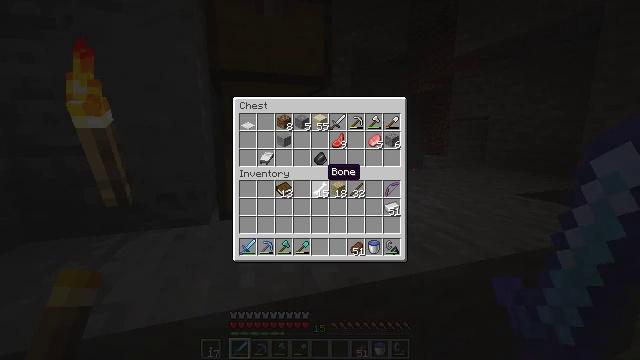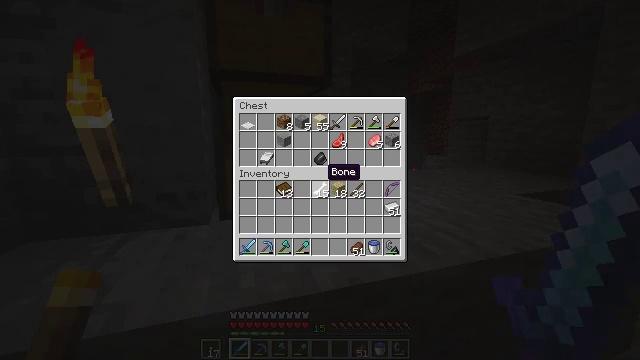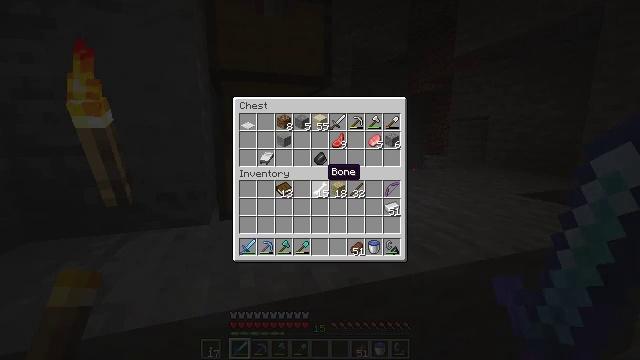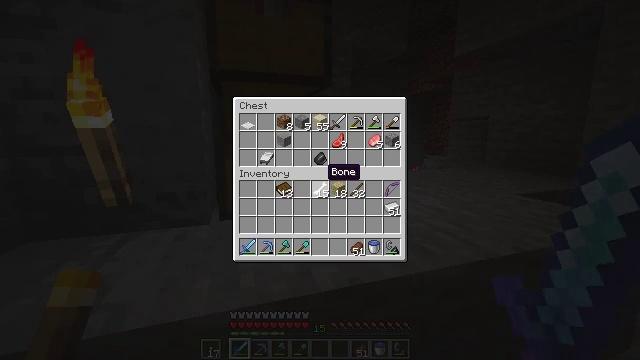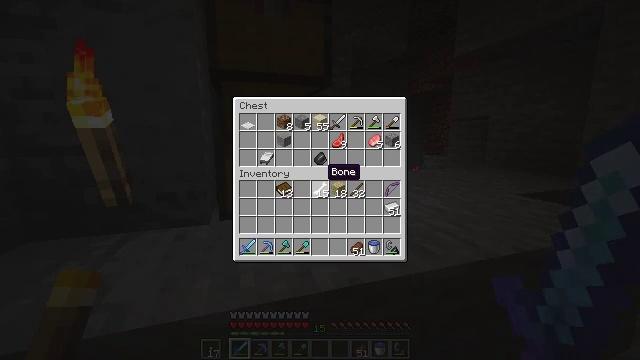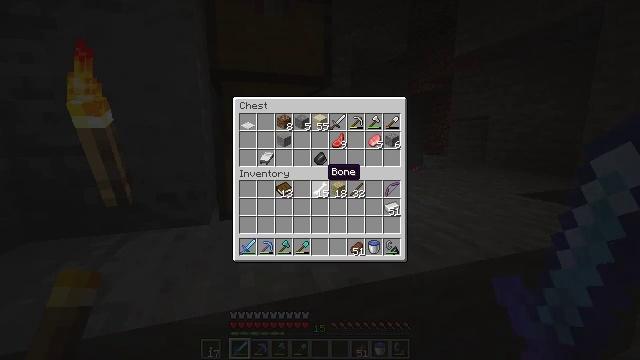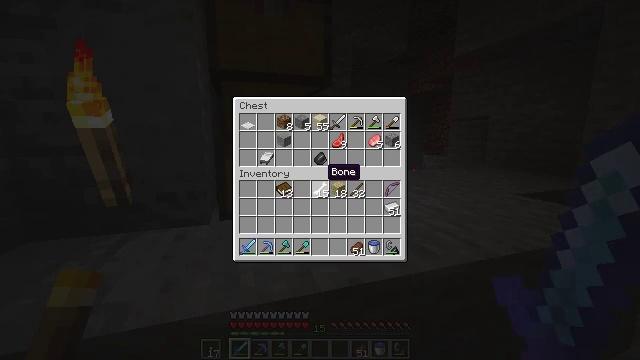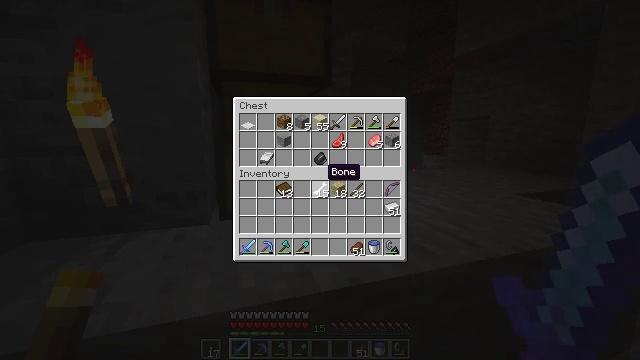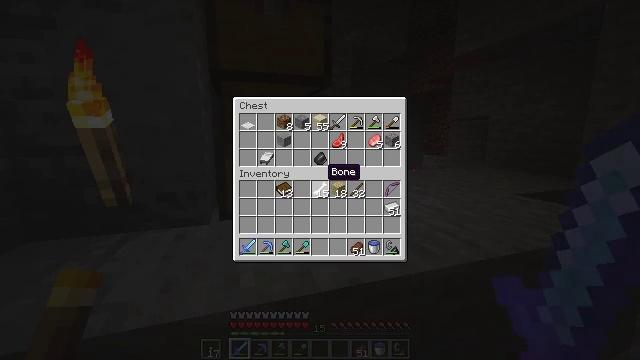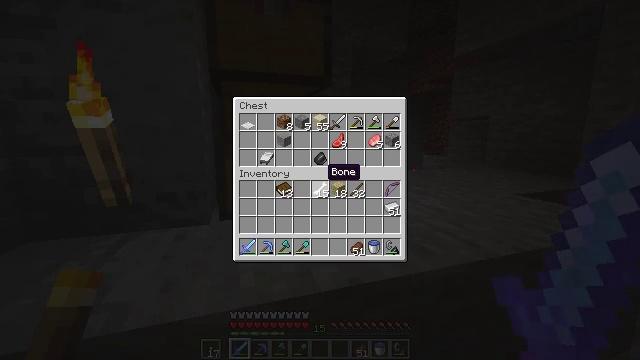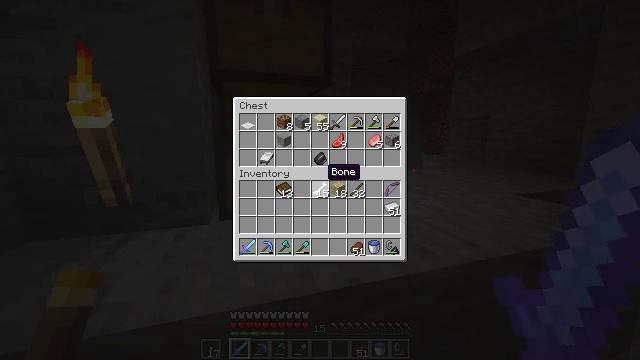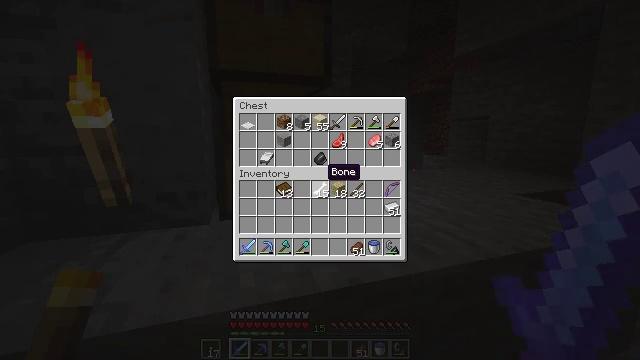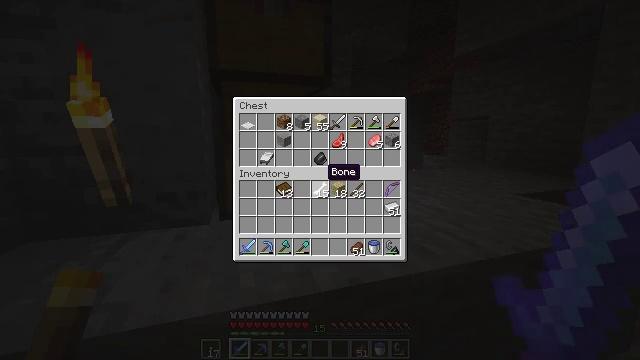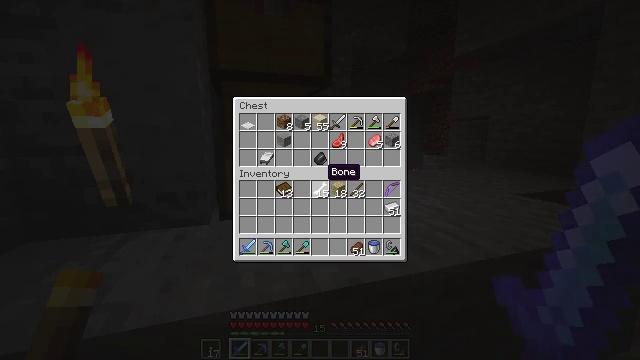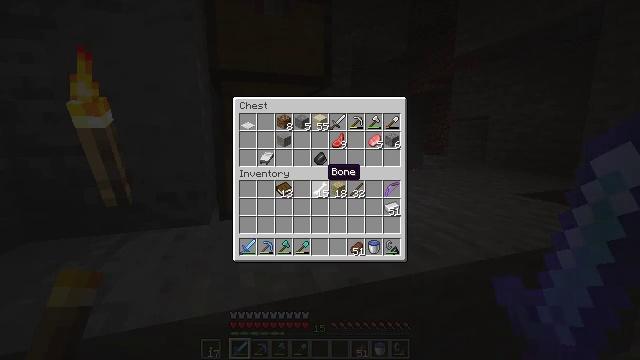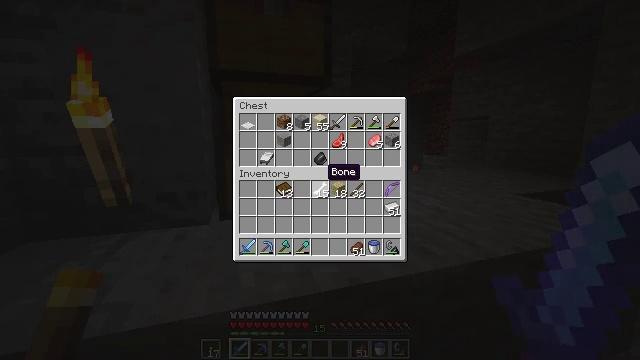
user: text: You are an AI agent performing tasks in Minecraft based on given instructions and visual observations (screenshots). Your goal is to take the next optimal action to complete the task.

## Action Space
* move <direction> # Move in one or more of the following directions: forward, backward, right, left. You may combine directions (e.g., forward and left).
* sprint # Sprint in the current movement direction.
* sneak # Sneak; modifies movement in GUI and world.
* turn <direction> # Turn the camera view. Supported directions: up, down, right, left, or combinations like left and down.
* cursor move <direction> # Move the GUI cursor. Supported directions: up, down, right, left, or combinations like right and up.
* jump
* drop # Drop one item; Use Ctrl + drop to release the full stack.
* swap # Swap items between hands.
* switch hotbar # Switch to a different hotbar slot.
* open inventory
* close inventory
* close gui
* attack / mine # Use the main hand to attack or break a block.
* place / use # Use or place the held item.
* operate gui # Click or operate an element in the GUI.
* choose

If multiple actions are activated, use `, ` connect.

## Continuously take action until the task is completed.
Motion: motion action
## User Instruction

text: Create a birch trapdoor using birch planks in a crafting table.
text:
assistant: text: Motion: no_op
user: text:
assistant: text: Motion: no_op
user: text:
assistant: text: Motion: no_op
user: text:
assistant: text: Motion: no_op
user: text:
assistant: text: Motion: no_op
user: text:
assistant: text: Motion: no_op
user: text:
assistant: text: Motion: no_op
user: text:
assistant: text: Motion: no_op
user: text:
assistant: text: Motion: no_op
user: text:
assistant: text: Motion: no_op
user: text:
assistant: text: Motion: no_op
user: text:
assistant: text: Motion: no_op
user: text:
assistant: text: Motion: no_op
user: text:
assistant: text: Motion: no_op
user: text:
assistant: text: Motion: no_op
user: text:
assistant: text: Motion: no_op
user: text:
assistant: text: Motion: no_op
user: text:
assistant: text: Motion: no_op
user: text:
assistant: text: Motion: no_op
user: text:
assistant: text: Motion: no_op
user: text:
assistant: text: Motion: no_op
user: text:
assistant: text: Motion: no_op
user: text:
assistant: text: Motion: no_op
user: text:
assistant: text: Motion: no_op
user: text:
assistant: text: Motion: no_op
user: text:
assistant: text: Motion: no_op
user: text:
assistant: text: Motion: no_op
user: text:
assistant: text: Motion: no_op
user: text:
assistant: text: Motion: no_op
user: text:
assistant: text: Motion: no_op